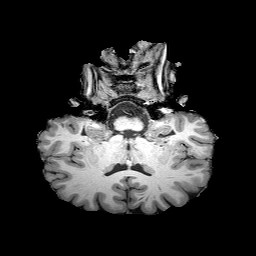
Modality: T1w
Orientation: sagittal
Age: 24
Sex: male
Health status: healthy